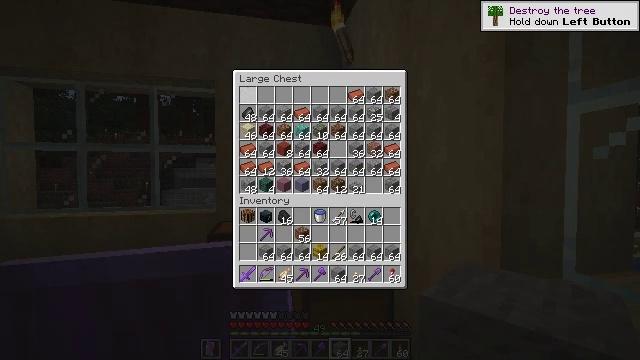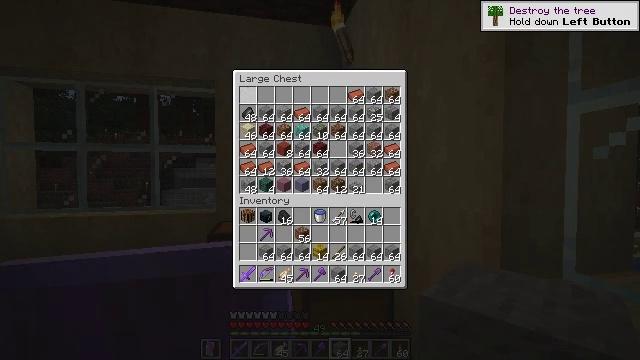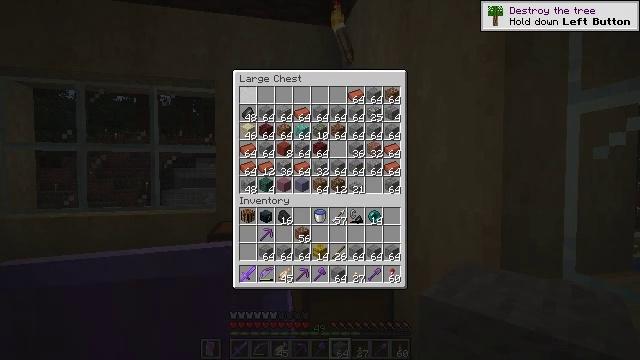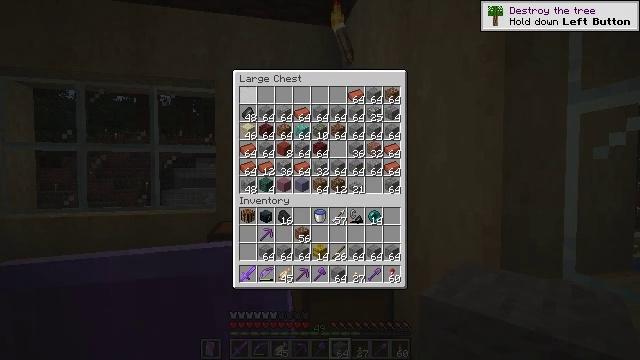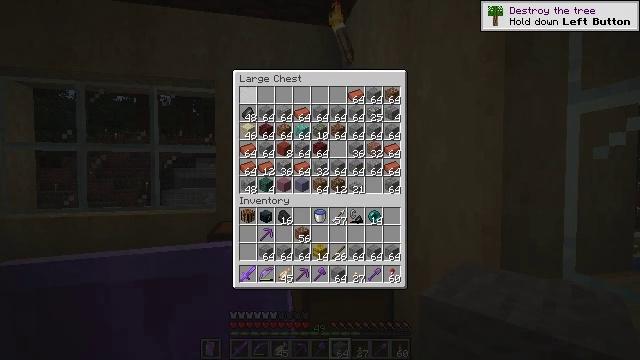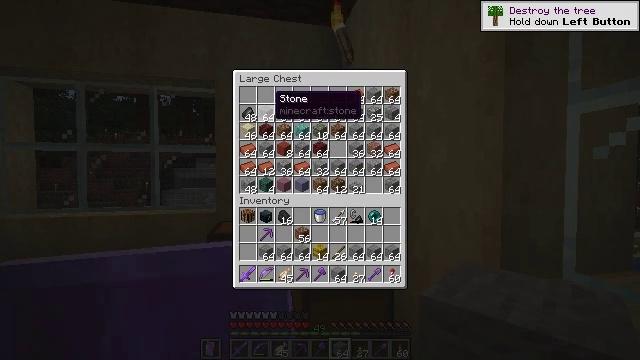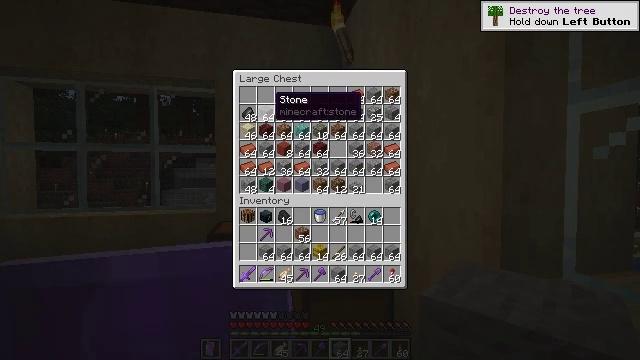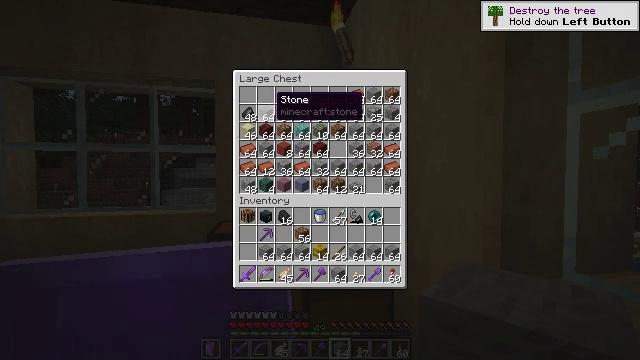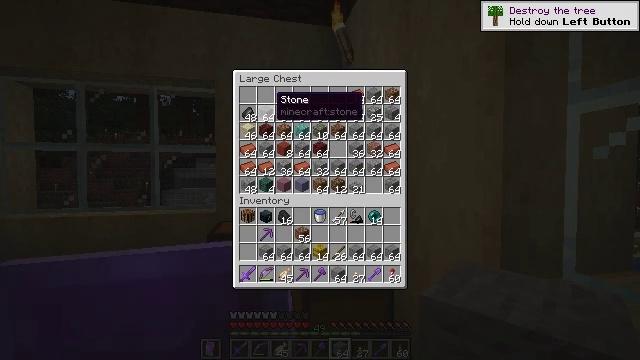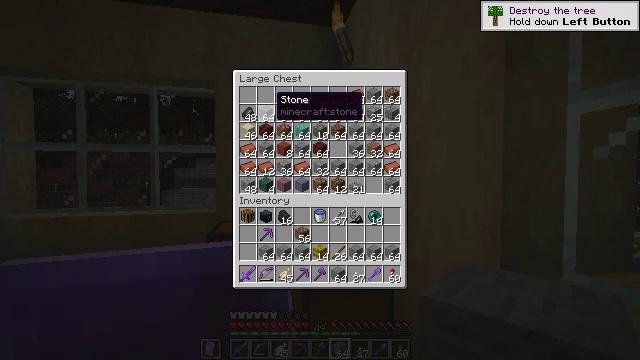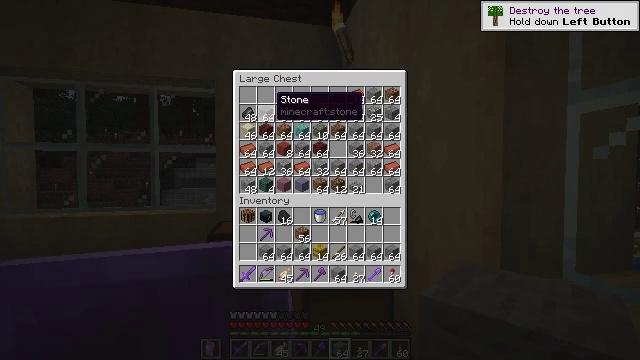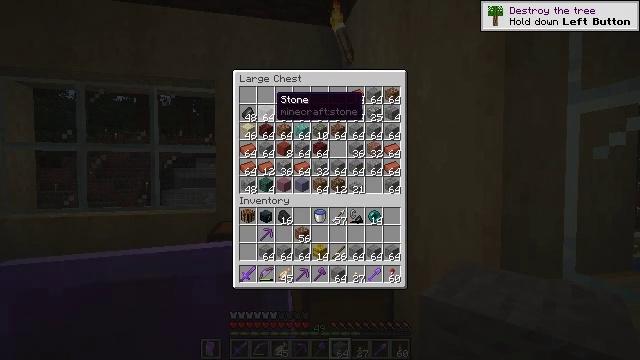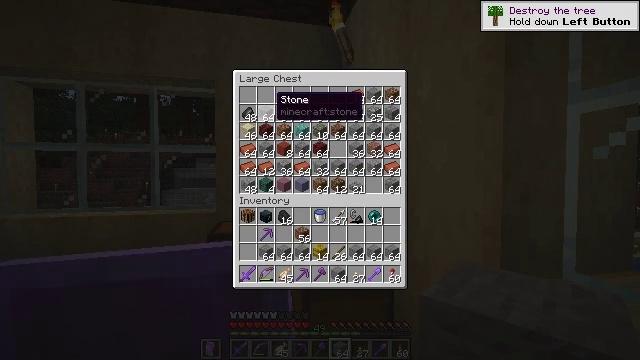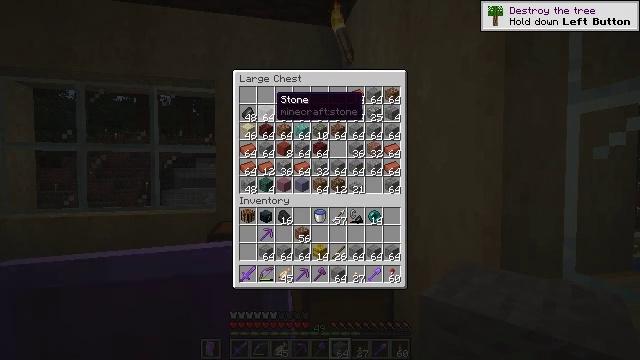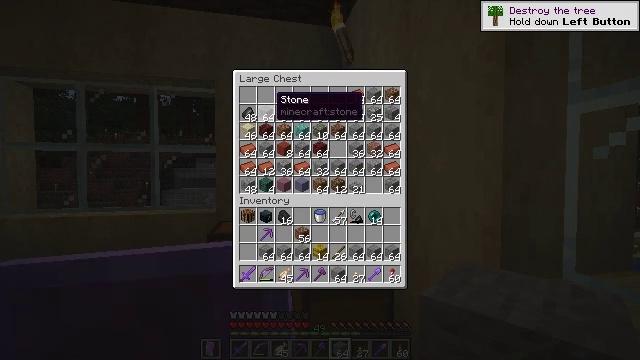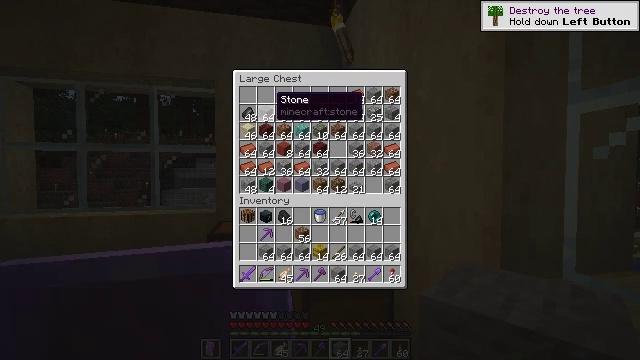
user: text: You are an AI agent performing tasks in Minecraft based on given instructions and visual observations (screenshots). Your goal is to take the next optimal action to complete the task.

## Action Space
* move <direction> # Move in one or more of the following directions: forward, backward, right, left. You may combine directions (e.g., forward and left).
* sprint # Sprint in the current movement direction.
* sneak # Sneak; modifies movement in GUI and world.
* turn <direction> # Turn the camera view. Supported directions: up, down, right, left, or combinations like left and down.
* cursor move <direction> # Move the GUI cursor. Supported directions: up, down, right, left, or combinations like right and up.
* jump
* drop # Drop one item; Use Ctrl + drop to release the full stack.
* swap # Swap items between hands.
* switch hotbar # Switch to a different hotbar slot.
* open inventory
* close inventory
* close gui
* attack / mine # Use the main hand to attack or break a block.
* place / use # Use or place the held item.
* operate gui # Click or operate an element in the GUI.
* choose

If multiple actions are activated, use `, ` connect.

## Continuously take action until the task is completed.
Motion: motion action
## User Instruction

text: Create a stone button in the crafting menu.
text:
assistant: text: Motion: sneak
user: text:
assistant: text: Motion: sneak
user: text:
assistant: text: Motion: sneak
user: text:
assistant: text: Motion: sneak
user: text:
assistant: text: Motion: sneak, cursor move right and down
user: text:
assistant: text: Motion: sneak
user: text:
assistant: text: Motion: sneak
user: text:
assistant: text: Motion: sneak
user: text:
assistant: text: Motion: sneak
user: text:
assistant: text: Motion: sneak
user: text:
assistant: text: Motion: sneak
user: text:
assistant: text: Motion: sneak
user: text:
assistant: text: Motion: sneak
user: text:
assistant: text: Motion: sneak
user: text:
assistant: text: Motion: sneak
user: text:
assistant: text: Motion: sneak
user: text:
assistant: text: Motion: sneak
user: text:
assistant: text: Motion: sneak
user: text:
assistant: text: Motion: sneak
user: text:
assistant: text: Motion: sneak
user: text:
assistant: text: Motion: sneak
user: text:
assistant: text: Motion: sneak
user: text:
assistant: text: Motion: sneak
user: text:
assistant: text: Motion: sneak
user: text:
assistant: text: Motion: sneak
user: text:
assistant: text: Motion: sneak
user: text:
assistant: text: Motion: sneak
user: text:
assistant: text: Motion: sneak, operate gui
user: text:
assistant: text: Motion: sneak, operate gui
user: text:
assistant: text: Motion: sneak, operate gui